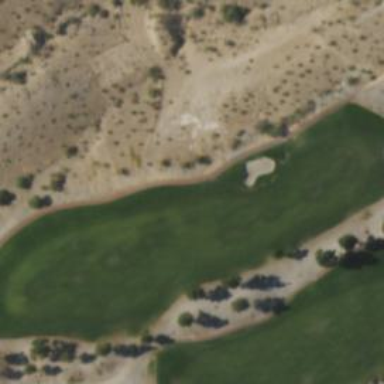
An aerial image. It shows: Rough grassy area used for golf.